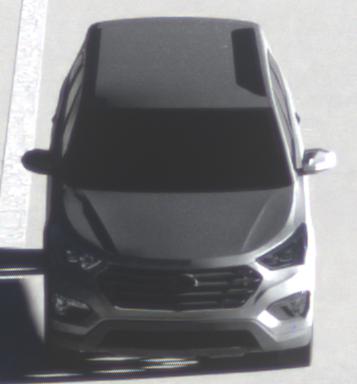
Make: Hyundai
Model: Santa Fe 2.4 GDI
Detailed model: Santa Fe (DM)
Model produced from: 2017/08
Model produced until: 2018/01
Doors: 5
Color: gray
Road condition: dry road
Daytime: sunrise or sunset
Contrast: high contrast